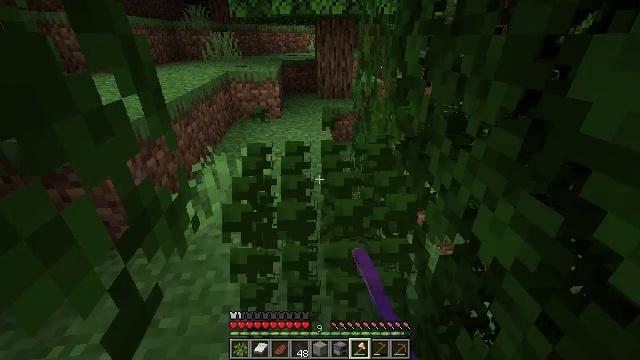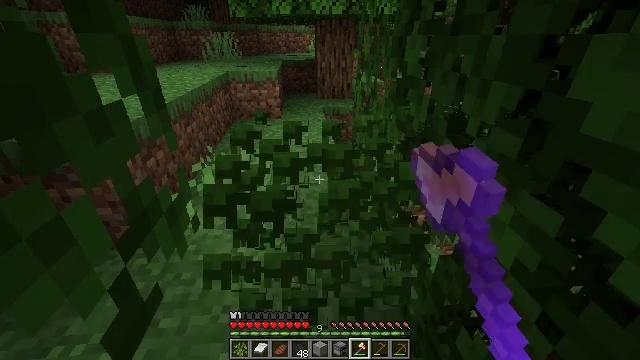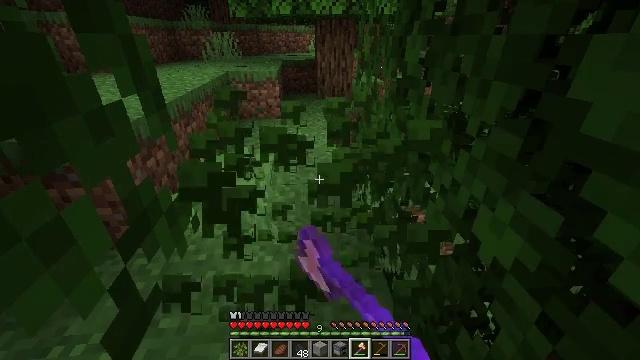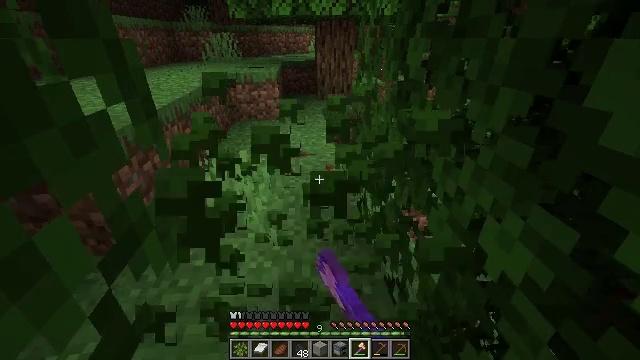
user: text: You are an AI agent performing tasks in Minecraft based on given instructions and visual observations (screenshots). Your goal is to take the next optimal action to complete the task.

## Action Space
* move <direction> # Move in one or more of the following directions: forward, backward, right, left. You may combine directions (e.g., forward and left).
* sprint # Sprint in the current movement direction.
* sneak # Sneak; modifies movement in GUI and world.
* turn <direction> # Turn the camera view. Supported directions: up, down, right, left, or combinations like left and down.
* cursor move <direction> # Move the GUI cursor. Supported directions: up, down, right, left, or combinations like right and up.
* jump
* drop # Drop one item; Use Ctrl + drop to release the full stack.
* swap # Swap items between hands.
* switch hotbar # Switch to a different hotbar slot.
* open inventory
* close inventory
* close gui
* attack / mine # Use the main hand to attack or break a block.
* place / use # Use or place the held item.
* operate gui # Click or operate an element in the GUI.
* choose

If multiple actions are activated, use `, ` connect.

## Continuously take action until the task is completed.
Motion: motion action
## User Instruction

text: Mine oak leaves.
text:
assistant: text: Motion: attack / mine
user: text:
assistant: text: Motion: attack / mine
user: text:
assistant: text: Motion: move forward, attack / mine
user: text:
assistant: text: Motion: no_op